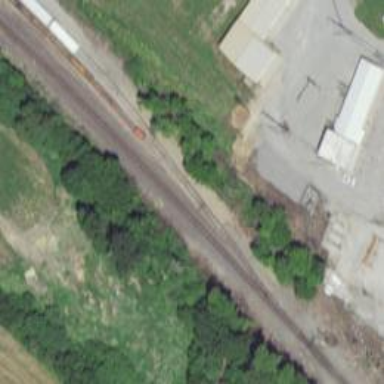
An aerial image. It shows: Railway spur service.